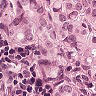
Metastatic tissue present: yes